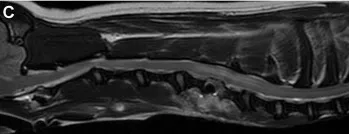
Serial MRI and neuropathology of Case 2. (C) Sagittal T2W image obtained 7 days after surgery demonstrating the C5-C6 ventral slot defect and a tubular hyperintense intramedullary lesion extending from the cranial aspect of C5 to the cranial aspect of C7.
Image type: radiology (mri)